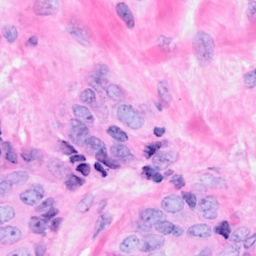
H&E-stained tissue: Breast